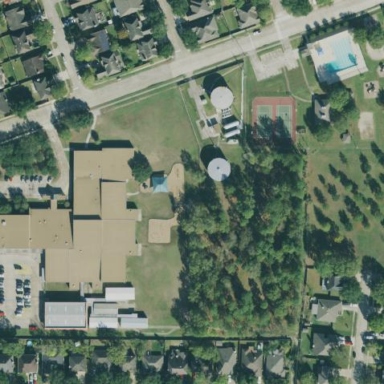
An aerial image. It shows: School.